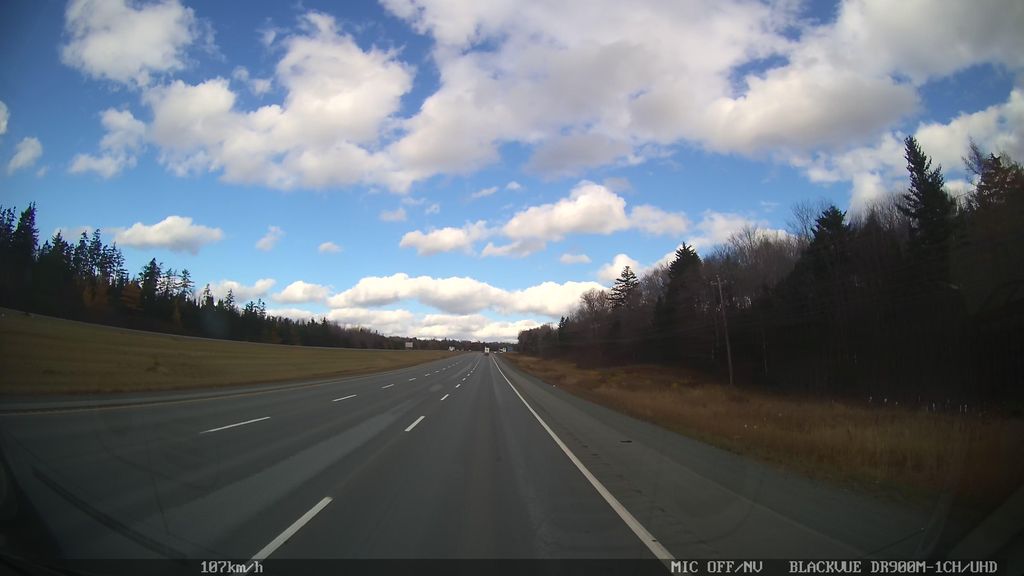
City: halifax